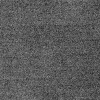
Atmospheric dust classification: dusty